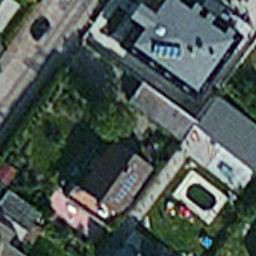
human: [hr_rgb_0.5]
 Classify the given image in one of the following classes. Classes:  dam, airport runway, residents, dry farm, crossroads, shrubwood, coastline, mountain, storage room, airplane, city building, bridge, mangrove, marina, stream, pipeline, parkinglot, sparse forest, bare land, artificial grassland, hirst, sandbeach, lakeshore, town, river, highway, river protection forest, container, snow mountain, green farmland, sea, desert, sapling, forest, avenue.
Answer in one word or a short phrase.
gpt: residents